Question: I want to create a custom "Wizard"-Control.
So I derived a "Wizard" from Selector and created a "WizardPage" derived from HeaderedContentControl. Everything works fine, when I add the "WizardPages" directly to the "Wizard"'s Content itself.
In Code: This works
'''
<ctrl:Wizard>
<ctrl:WizardPage Header="Page 1" Content="Some Stuff" />
</ctrl:Wizard>
'''
Then I thought: Hey, it would be great if you can put random stuff in the Wizard's Content and if needed he creates a wrapper around it, just like the ListBox with the ListBoxItems (I definately need a wrapper, because the WizardPage needs the properties "CanLeavePage" and "AlreadyVisited").
In Code: I want that this works (Groups is a list of whatever, which I can template somewhere to WizardPage)
'''
<ctrl:Wizard ItemsSource="{Binding Groups}" />
'''
So I tried:
'''
protected override bool IsItemItsOwnContainerOverride(object item)
{
return item is WizardPage;
}
protected override DependencyObject GetContainerForItemOverride()
{
return new WizardPage();
}
'''
When I set breakpoints on those two methods I can see that IsItemItsOwnContainer gets called, but GetContainerForItemOverride never gets called.
What am I missing here?
The concept looks like this:

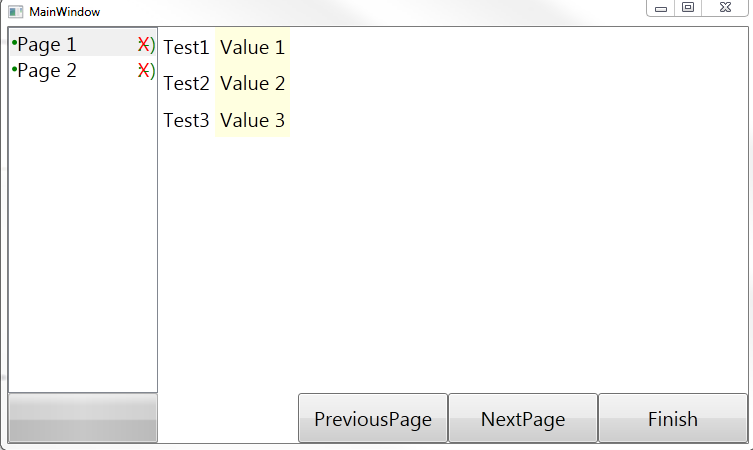
Answer: Ok after checking your code its clear why it doesn't work. Your Wizard class is a Selector so its an ItemsControl, but in your wizard control template you don't use any of ItemsControl stuff, inside the Template you use a ListBox, which is an ItemsControl itself, and there you bind The Wizards ItemsSource to the ItemsSource of the listbox. So in the ListBox is now the ItemContainerGenerator called to generate ListBoxItems, because effectively the list box is doing all the work, while the wizard does nothing except rerouting the ItemsSource property.
You need to greatly modify your Wizard Template to make it work. Btw. you can easily derive the Wizard class from the ListBox.